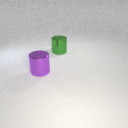
large green metal cylinder behind large purple metal cylinder